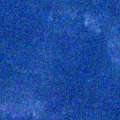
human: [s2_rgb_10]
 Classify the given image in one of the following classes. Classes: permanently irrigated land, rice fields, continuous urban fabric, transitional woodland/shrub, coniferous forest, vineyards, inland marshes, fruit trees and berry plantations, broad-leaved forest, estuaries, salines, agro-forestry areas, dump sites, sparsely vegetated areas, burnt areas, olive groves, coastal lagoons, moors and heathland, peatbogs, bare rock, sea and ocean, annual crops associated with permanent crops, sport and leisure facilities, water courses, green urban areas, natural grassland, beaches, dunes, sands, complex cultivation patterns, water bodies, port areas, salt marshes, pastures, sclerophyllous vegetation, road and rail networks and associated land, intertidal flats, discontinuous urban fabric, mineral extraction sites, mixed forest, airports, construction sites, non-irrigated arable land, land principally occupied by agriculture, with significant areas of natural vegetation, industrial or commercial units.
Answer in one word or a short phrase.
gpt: sea and ocean